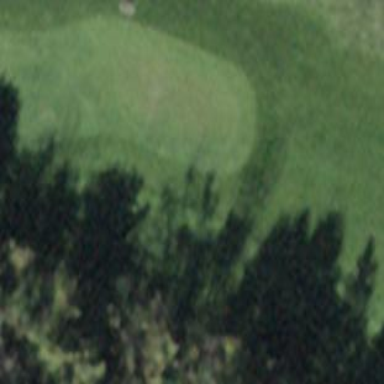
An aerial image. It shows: Grass area designated as golf tee.